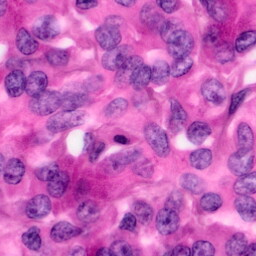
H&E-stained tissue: Pancreatic